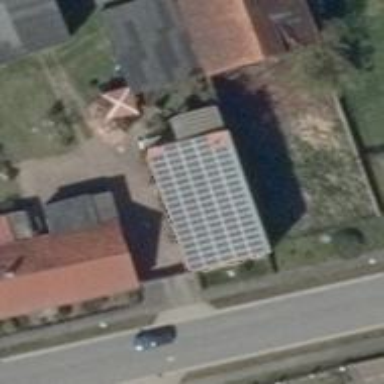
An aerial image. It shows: Solar photovoltaic panel generating electricity through small installation.